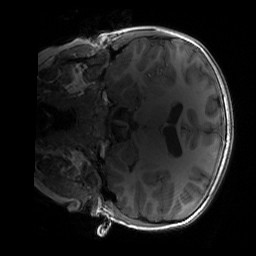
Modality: T1w
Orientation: coronal
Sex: male
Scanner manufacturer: siemens
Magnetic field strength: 3 T
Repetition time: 1.9 s
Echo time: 0.00243 s